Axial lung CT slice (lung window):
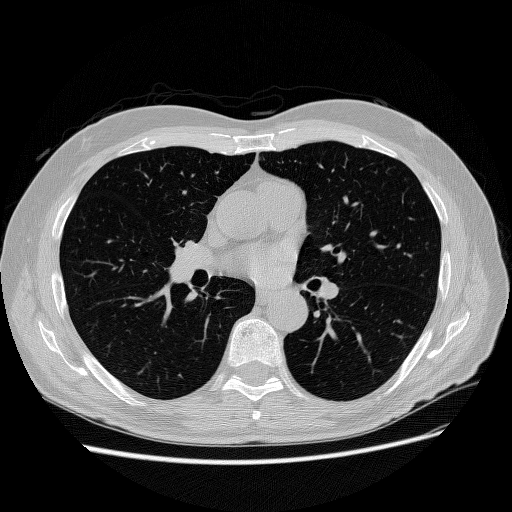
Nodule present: no